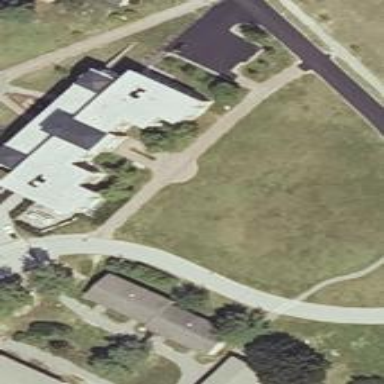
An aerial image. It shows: School building.